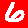
Digit: 6